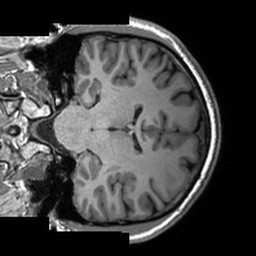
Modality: T1w
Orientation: coronal
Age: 37
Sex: male
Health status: healthy
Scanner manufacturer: siemens
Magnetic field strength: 3 T
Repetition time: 2 s
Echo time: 0.00203 s